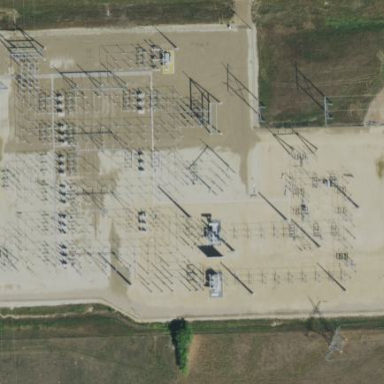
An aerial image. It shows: Transmission level substation.